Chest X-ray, PA view. Patient: 45 years old, sex M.
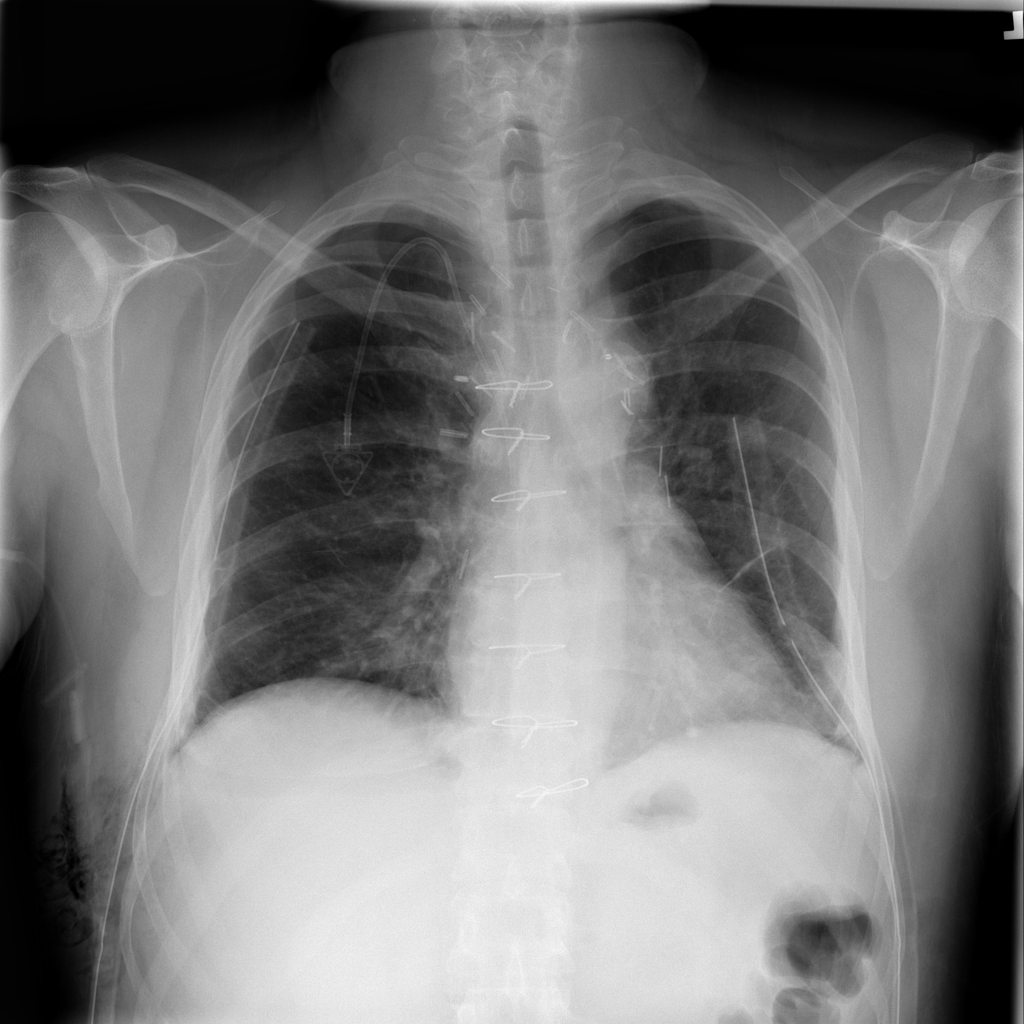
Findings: Infiltration, Pneumothorax